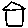
Label: house